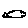
Label: fish